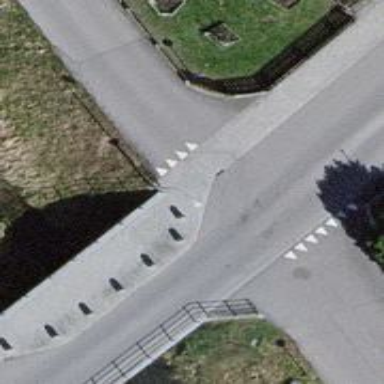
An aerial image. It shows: Residential road with asphalt surface and no sidewalk.